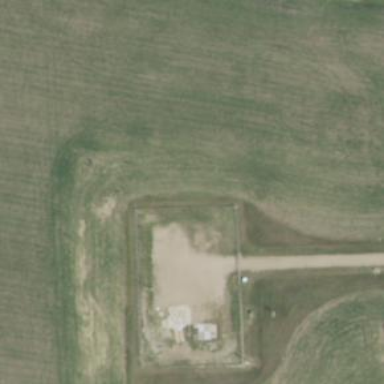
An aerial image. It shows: Military bunker surrounded by fence.